Question: I recently found my bootstrap 5 tooltips stopped working after I use livewire to validate or do any certain task.
Whenever livewire sends the data to the server to validate or change something, my tooltips come like the normal title tag.
<URL>
[
'''
<abbr data-bs-toggle="tooltip"
data-bs-placement="left"
data-bs-html="true"
title="{!! trans('mmhg_fullform') !!}">
{!! trans('mmhg') !!}
</abbr>
'''
Not really sure why is this happening, I also have a code in js
'''
$('[data-bs-toggle="tooltip"]').tooltip();
'''
Do we have to make certain changes anywhere to use bootstrap tooltips in livewire components?
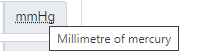
Answer: I had trouble with the other answer posted here, it seems simply calling '.tooltip()' again doesn't work consistently with Livewire, I suspect due to DOM diffing issues.
This was the solution I found:
'''
$(document).ready(function() {
// ...
// Enable Bootstrap tooltips on page load
$('[data-toggle="tooltip"]').tooltip();
// Ensure Livewire updates re-instantiate tooltips
if (typeof window.Livewire !== 'undefined') {
window.Livewire.hook('message.processed', (message, component) => {
$('[data-toggle="tooltip"]').tooltip('dispose').tooltip();
});
}
});
'''
'''
$(document).ready(function() {
// ...
// Enable Bootstrap tooltips on page load
$('[data-bs-toggle="tooltip"]').tooltip();
// Ensure Livewire updates re-instantiate tooltips
if (typeof window.Livewire !== 'undefined') {
window.Livewire.hook('message.processed', (message, component) => {
$('[data-bs-toggle="tooltip"]').tooltip('dispose').tooltip();
});
}
});
'''
This checks to ensure Livewire is loaded on the page first, so you can include it in your normal JS even if you only use Livewire on certain pages.
Calling 'tooltip('dispose')' first will allow all new and existing tooltips on the page to be re-instantiated.